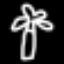
Label: palm tree